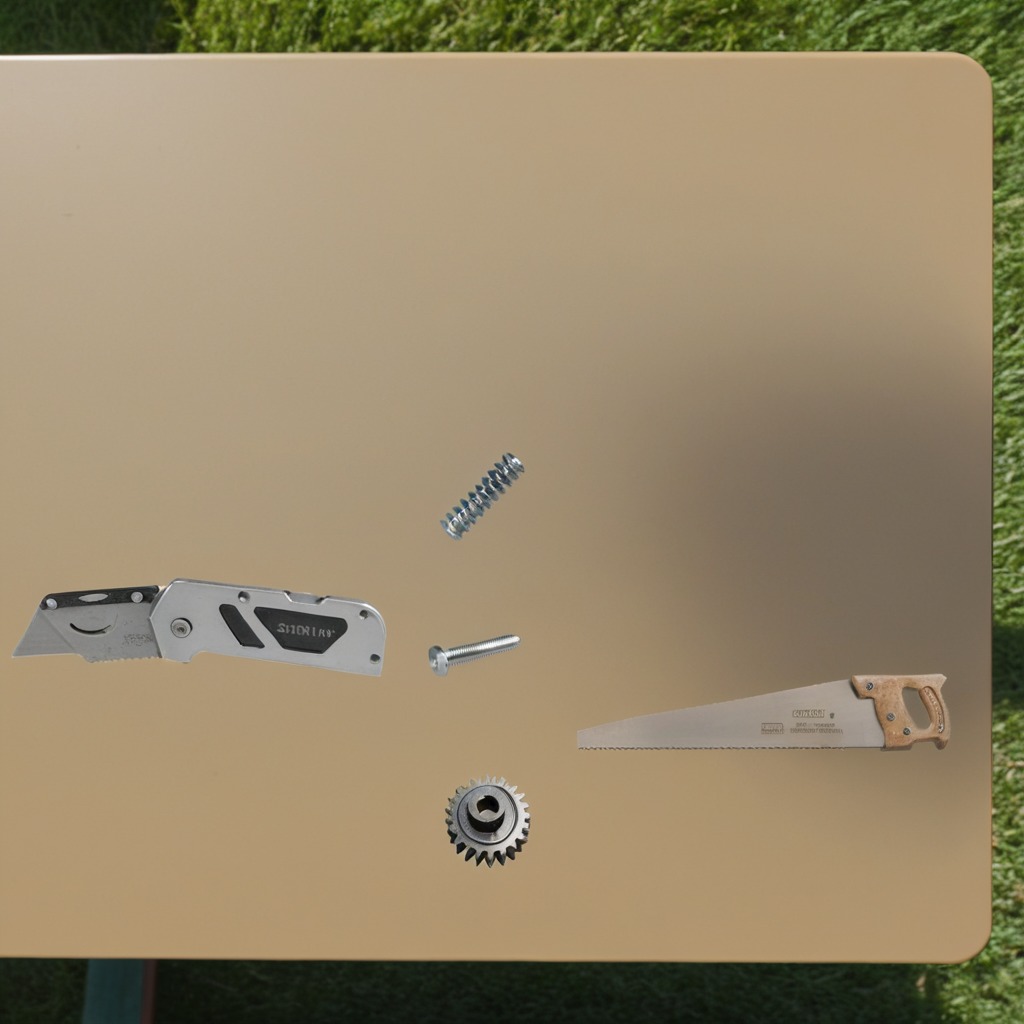
A steel gear with teeth, a utility knife, a metal machine screw, a coiled metal spring, and a handheld metal saw are lying on the textured surface.